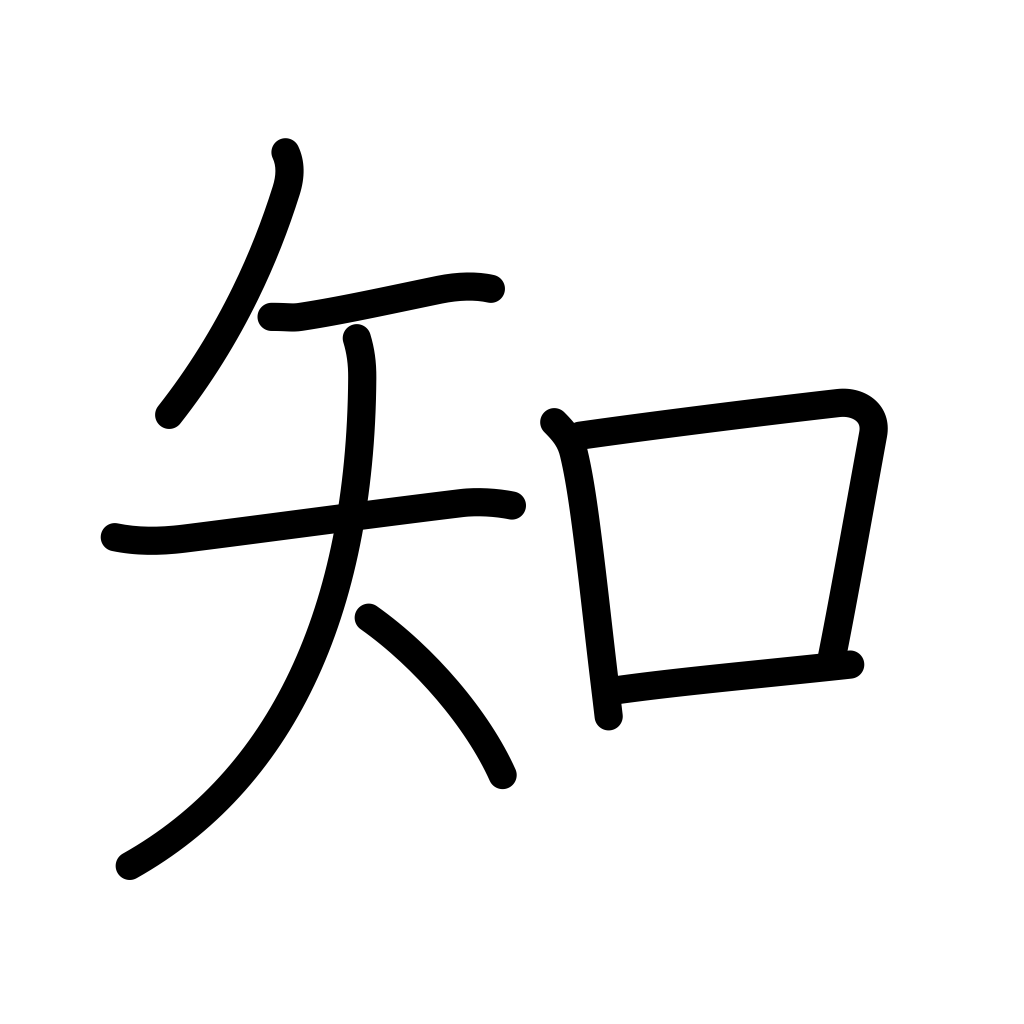
Meaning: know, wisdom